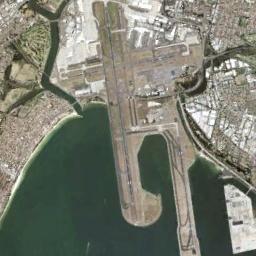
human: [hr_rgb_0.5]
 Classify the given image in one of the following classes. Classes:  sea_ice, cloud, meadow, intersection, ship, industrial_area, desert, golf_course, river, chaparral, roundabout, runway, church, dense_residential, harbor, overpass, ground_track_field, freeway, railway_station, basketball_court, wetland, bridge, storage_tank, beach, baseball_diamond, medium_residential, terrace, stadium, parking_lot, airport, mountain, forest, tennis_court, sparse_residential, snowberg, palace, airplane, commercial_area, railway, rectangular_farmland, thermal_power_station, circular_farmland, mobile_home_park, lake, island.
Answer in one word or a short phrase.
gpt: airport